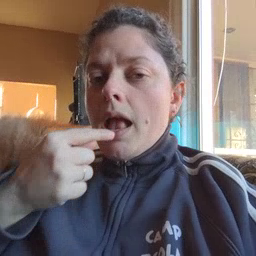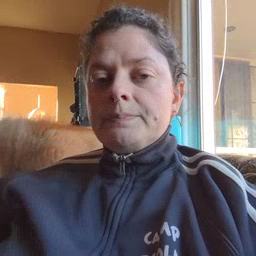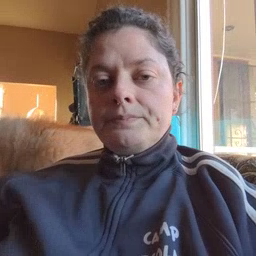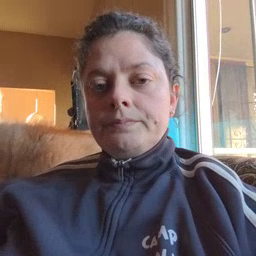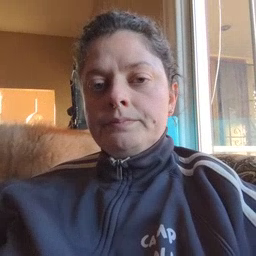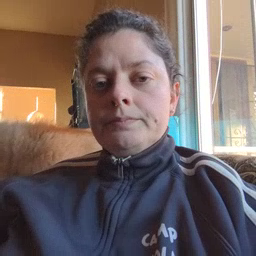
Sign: tongue